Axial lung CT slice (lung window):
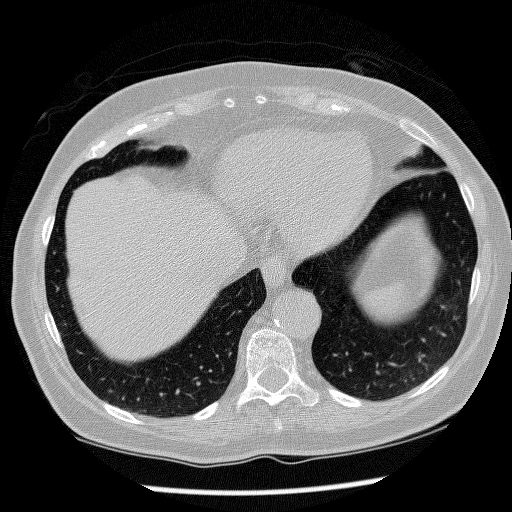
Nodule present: no